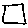
Label: square